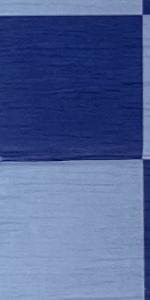
Label: Empty